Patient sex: M
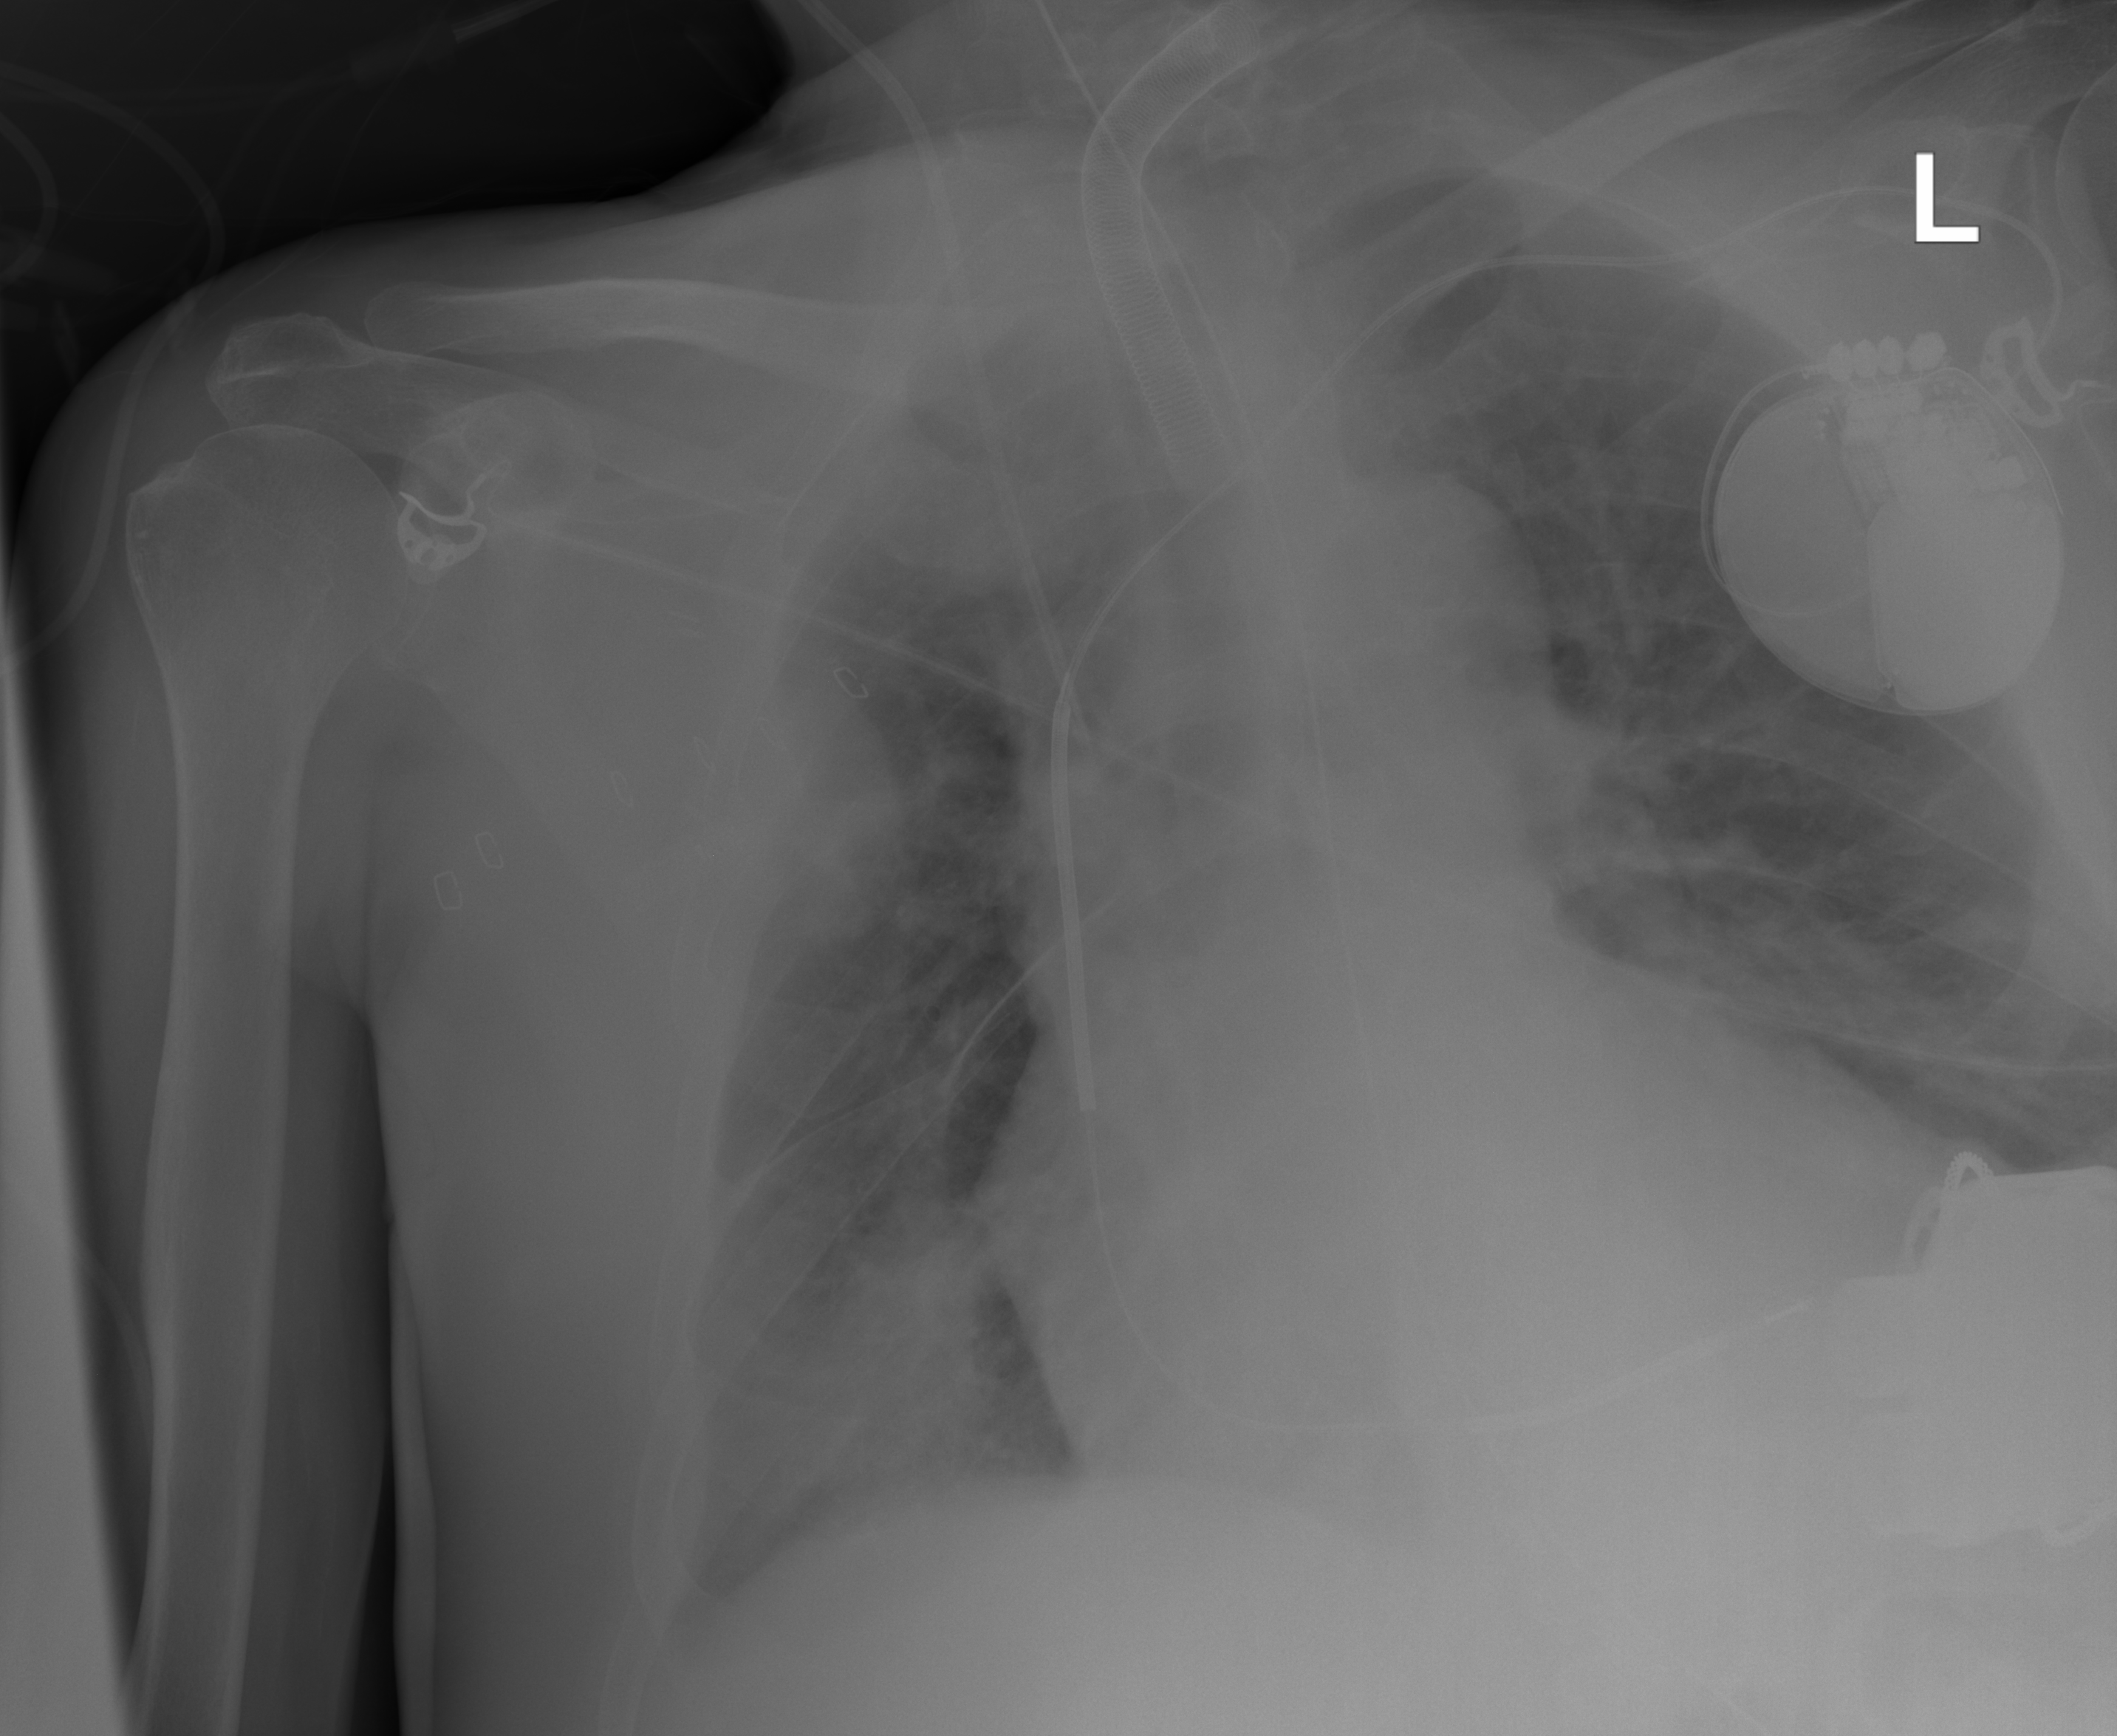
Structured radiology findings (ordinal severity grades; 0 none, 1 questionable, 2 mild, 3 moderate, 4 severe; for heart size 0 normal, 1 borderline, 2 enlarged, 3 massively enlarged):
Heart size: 2
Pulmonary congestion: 2
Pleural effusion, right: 2
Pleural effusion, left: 0
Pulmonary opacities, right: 3
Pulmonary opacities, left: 1
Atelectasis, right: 2
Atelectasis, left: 2